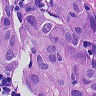
Metastatic tissue present: yes